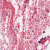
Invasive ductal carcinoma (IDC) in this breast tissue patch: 0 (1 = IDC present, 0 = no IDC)